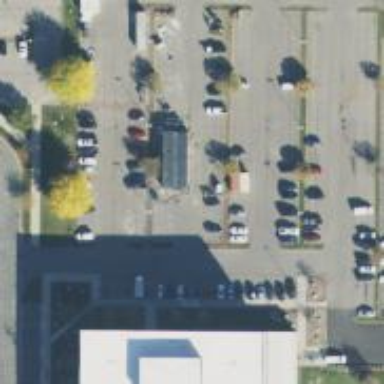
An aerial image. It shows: Parking space is available.